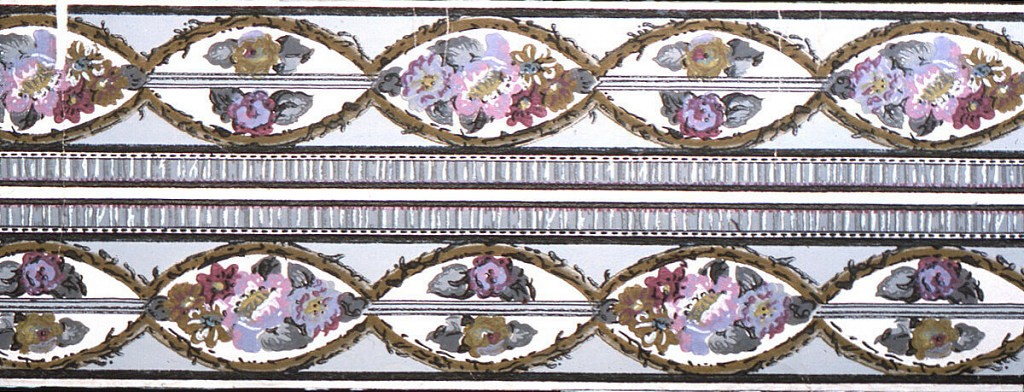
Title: Border
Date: ca. 1870
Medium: Machine-printed paper
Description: Two borders running side by side, to be cut. On gray ground oval reserves edged with olive stems and containing purple flowers. Black lines and gray ruffled band edging.